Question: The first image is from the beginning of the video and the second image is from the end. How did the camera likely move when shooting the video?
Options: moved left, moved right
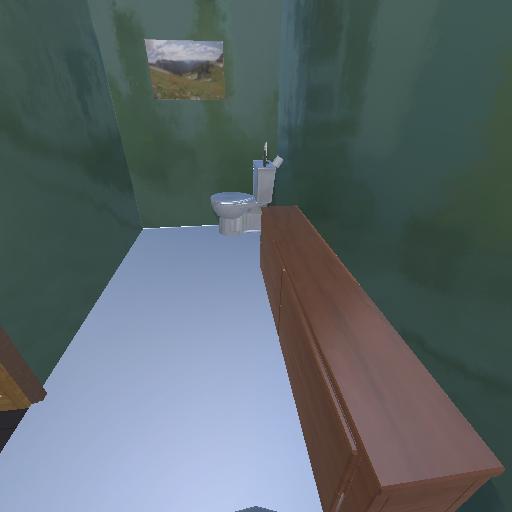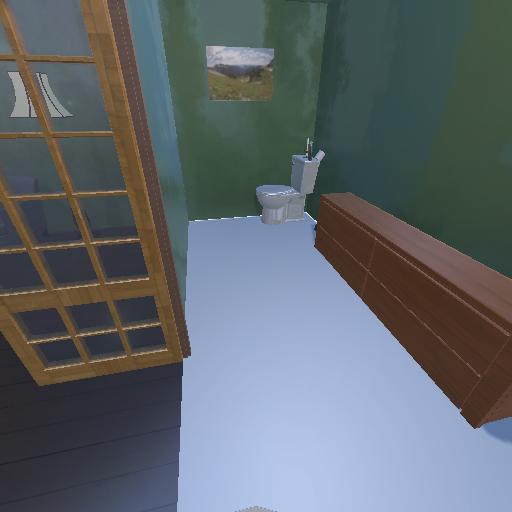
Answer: moved left